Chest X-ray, AP view. Patient: 18 years old, sex F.
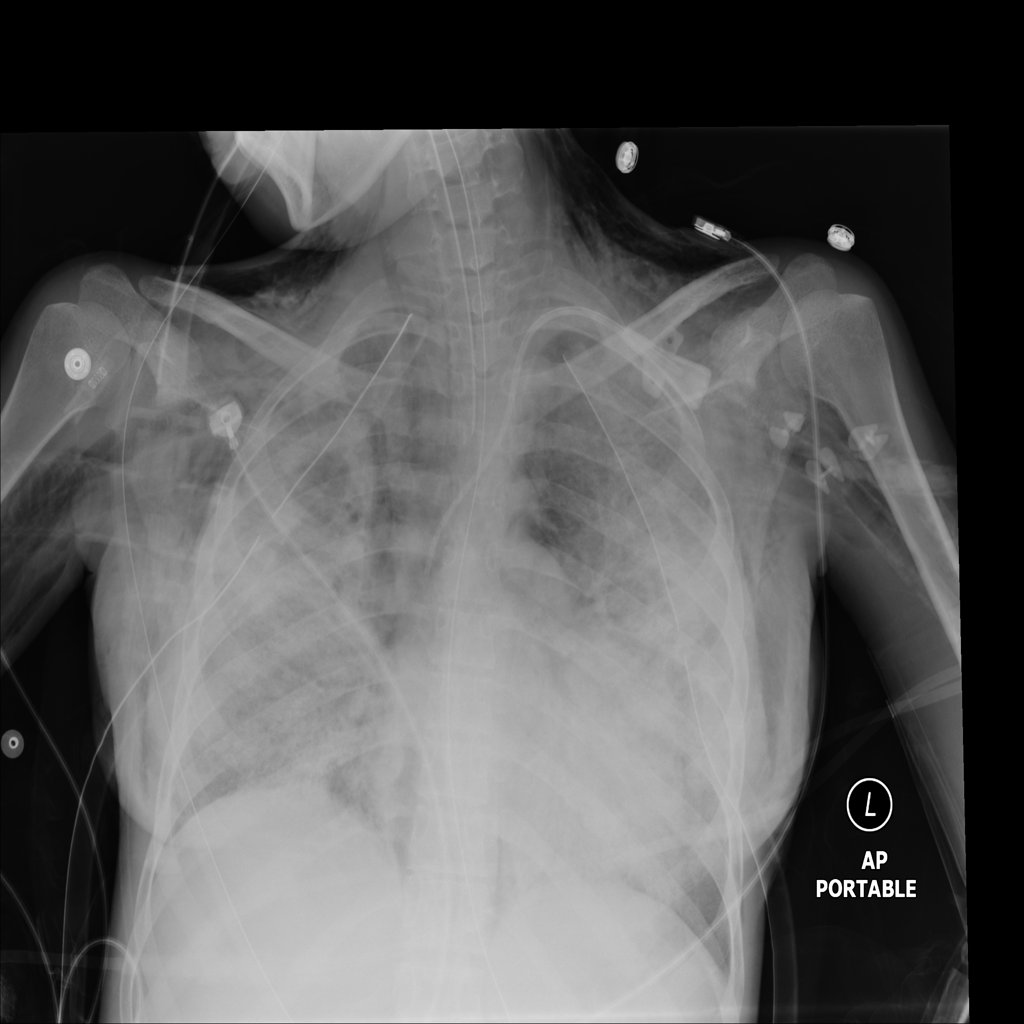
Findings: Emphysema, Pneumothorax